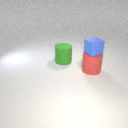
large green rubber cylinder behind large red rubber cylinder